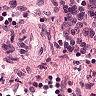
Metastatic tissue present: no